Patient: sex F, age 83
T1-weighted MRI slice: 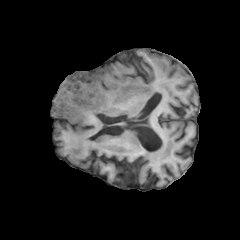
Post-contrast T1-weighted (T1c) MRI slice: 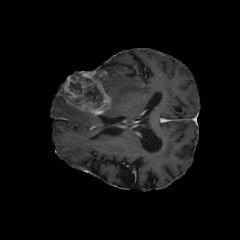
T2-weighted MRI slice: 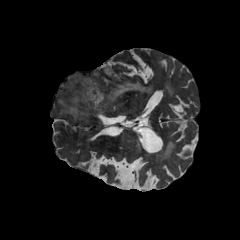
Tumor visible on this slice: yes
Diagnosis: Glioblastoma, IDH-wildtype
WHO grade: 4